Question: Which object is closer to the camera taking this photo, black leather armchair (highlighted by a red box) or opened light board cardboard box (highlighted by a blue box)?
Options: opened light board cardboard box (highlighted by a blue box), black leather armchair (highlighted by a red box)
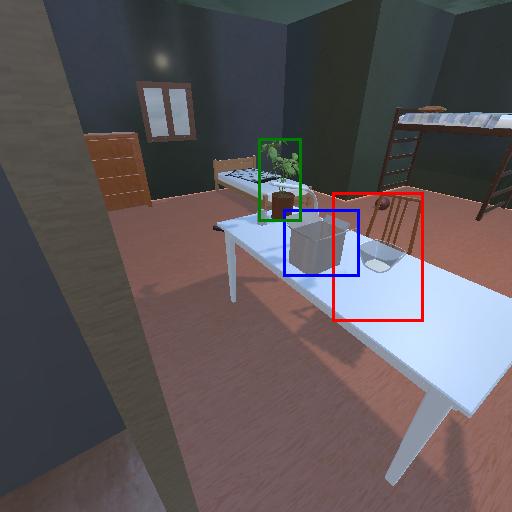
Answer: opened light board cardboard box (highlighted by a blue box)